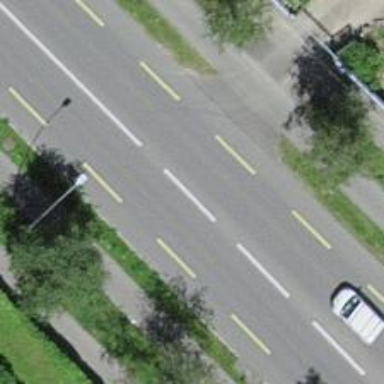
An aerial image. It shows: Secondary road with asphalt surface and dedicated cycle lane.